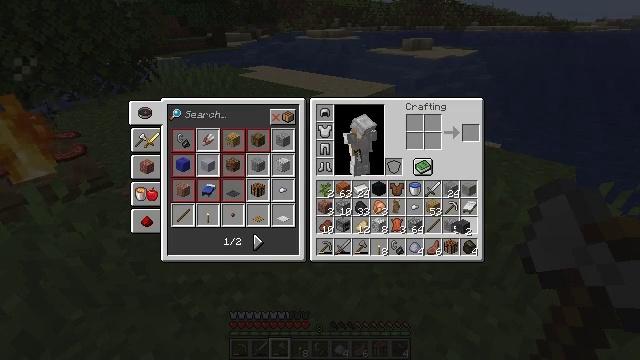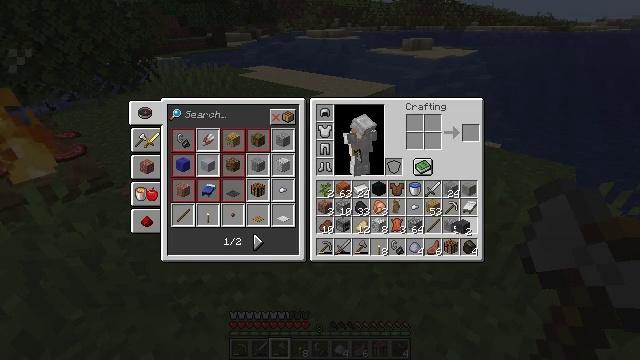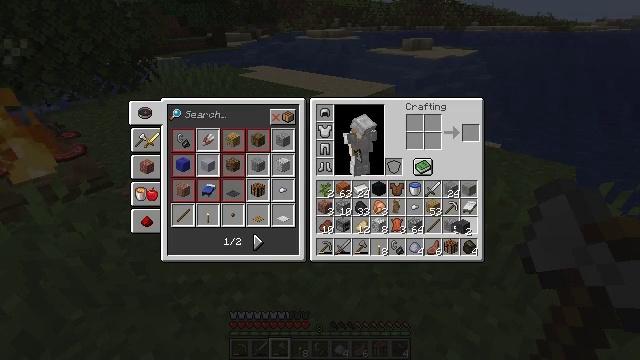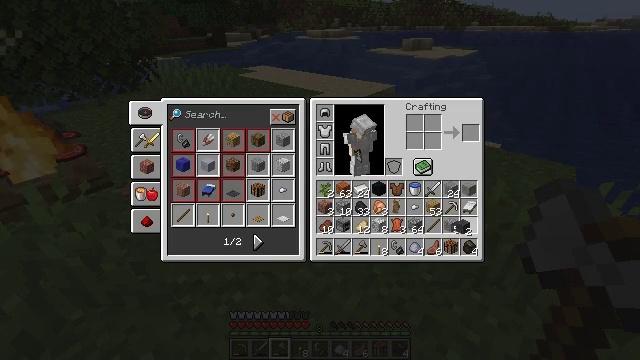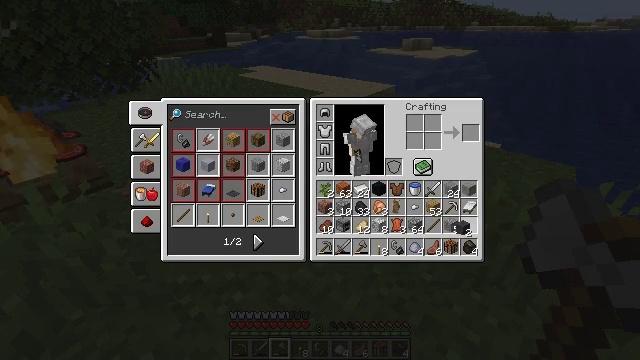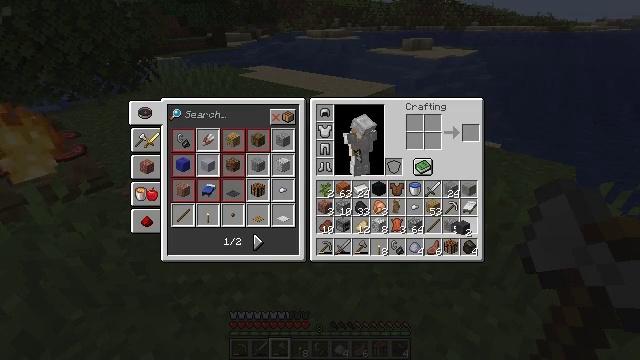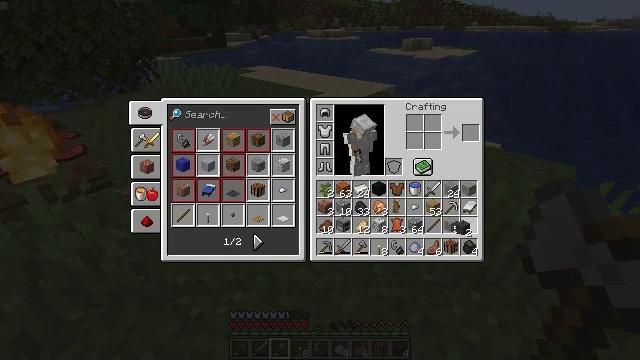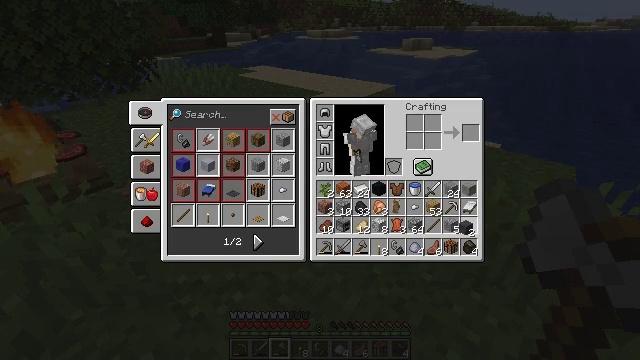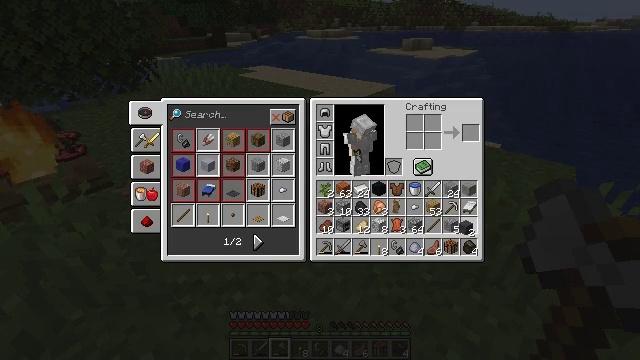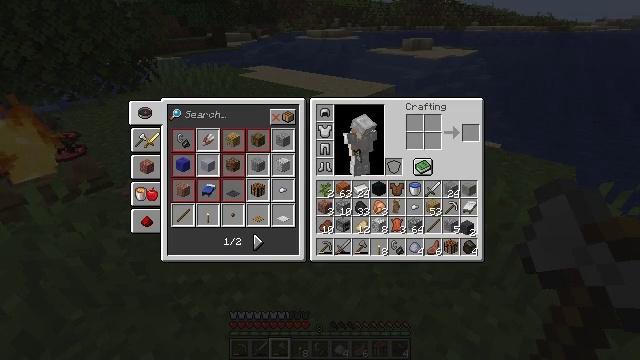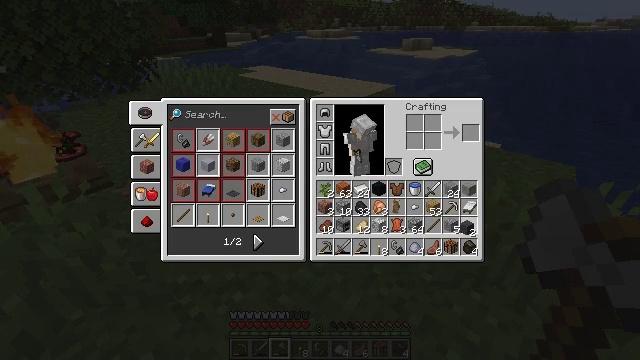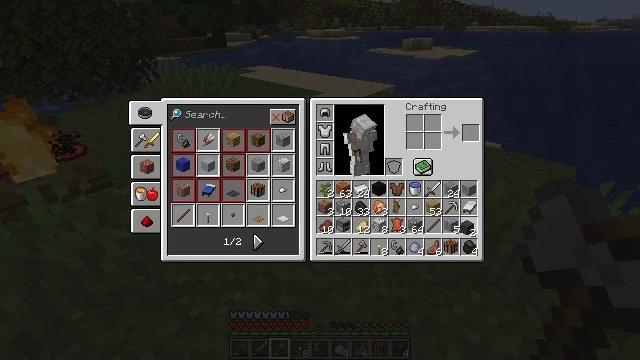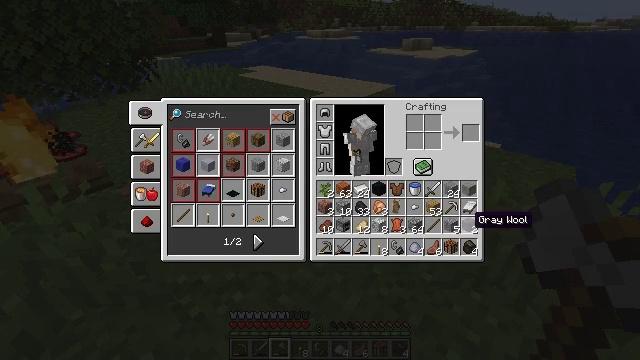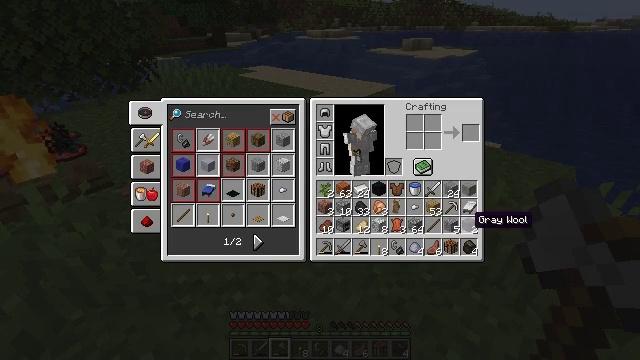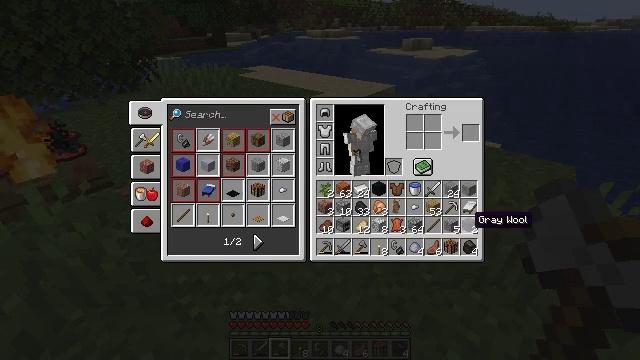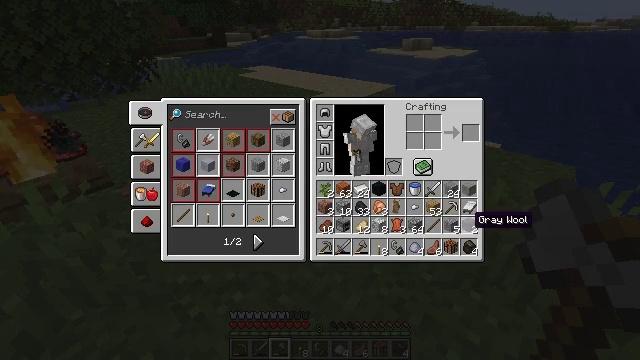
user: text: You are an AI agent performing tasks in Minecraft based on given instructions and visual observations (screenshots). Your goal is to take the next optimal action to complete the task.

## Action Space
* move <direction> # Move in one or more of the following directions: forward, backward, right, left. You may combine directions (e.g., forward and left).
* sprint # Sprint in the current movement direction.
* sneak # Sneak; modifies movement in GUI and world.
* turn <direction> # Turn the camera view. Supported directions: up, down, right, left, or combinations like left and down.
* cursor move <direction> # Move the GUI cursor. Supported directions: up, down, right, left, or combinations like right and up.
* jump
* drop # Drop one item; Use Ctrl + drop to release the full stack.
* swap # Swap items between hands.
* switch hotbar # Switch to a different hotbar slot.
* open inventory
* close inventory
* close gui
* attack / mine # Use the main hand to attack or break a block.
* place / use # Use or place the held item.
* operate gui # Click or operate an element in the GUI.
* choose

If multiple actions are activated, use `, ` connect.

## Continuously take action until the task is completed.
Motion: motion action
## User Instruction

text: Remove a piece of charcoal from the inventory.
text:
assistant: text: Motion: no_op
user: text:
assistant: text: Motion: no_op
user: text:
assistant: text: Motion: no_op
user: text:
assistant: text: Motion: no_op
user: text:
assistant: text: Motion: no_op
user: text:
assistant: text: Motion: no_op
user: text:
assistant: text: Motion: no_op
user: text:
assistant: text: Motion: no_op
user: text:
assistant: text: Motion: operate gui
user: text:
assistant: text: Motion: operate gui
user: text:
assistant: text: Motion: operate gui
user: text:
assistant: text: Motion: no_op
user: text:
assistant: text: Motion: no_op
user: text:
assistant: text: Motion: no_op
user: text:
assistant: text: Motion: no_op
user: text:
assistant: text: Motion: no_op
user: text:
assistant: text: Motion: cursor move left
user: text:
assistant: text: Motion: cursor move left
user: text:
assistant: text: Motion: no_op
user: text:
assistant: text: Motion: no_op
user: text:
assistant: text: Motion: cursor move left
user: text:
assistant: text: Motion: cursor move left
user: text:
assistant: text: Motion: cursor move left
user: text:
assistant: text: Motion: cursor move left and up
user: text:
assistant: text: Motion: cursor move left
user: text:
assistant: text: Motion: cursor move left and up
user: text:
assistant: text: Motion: no_op
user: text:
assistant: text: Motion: no_op
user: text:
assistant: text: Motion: no_op
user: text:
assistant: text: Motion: no_op